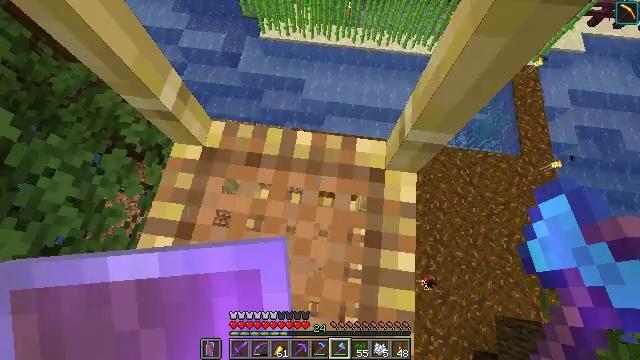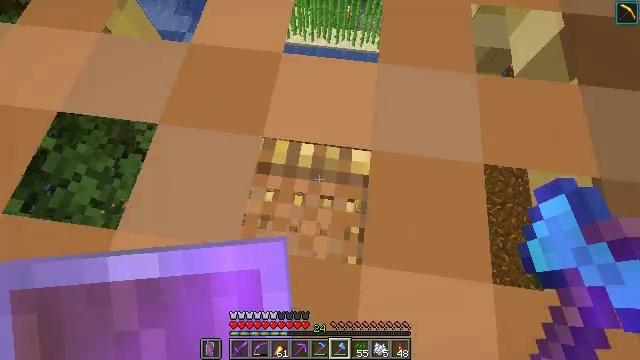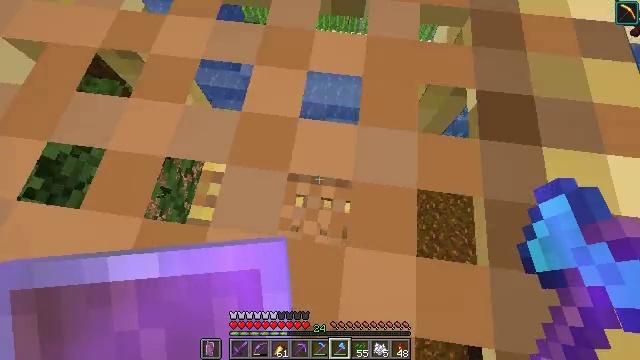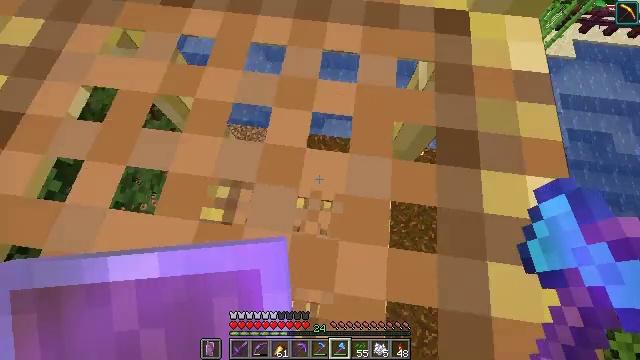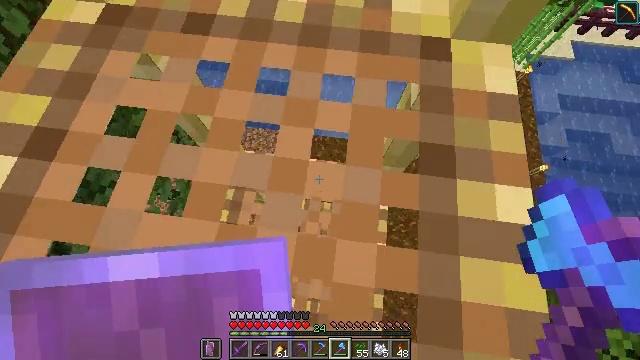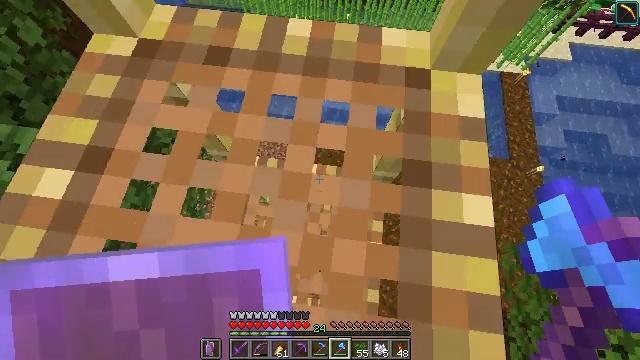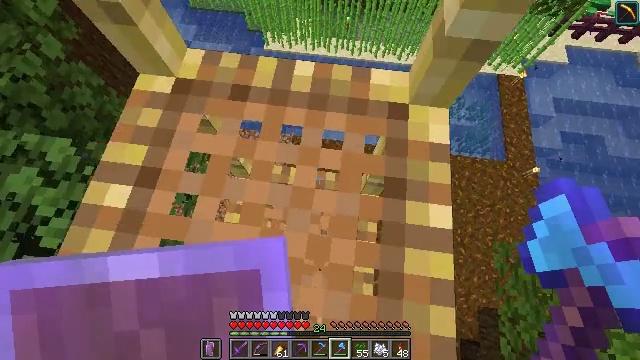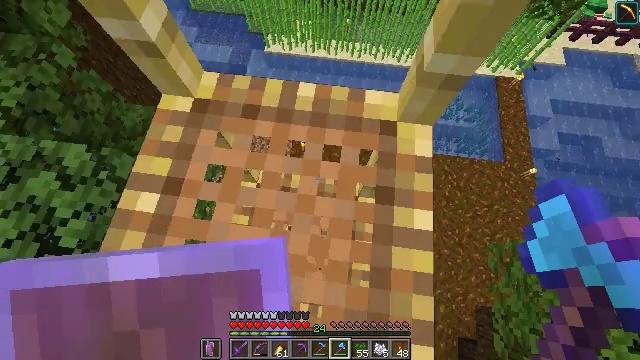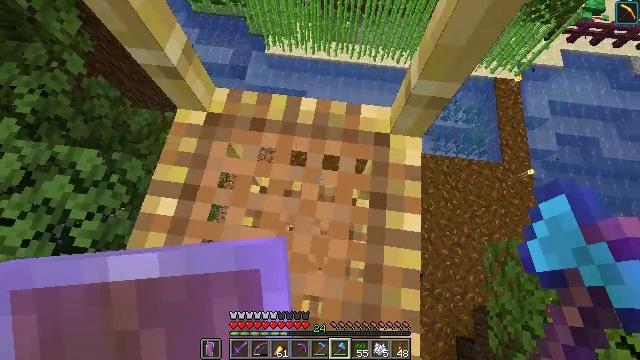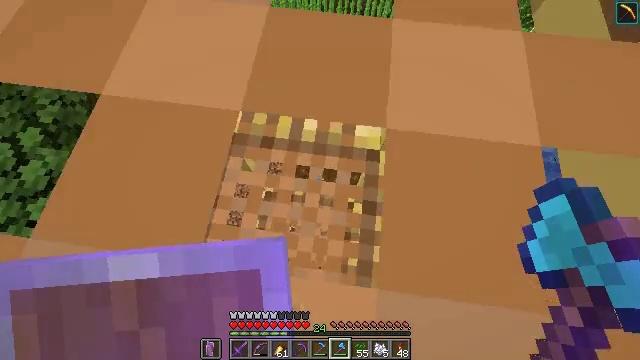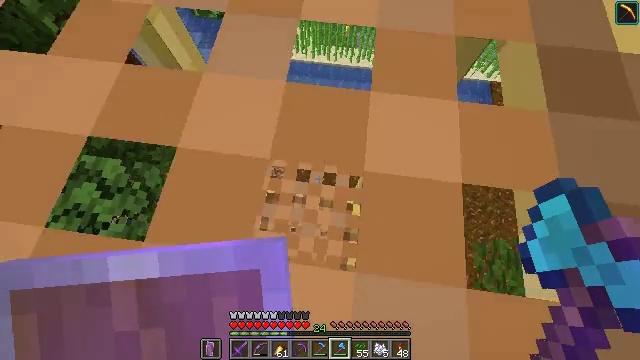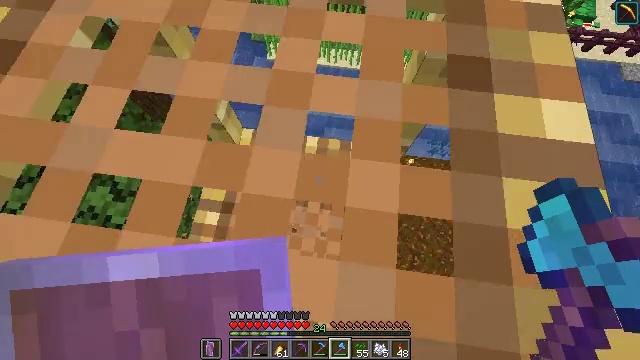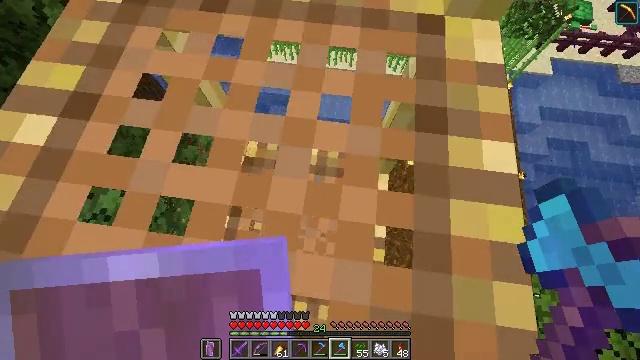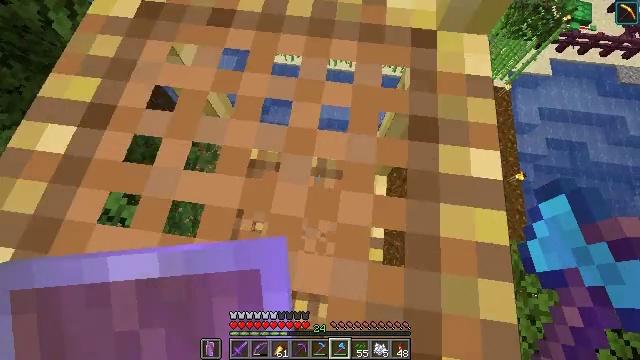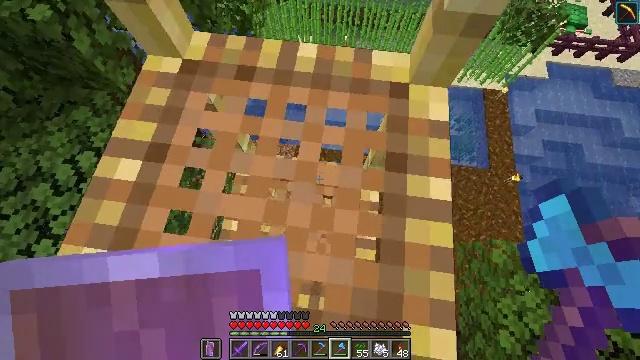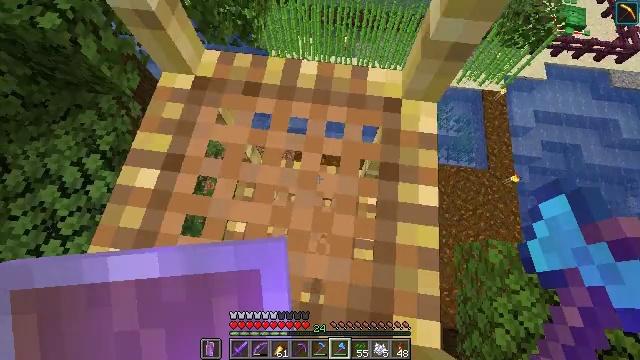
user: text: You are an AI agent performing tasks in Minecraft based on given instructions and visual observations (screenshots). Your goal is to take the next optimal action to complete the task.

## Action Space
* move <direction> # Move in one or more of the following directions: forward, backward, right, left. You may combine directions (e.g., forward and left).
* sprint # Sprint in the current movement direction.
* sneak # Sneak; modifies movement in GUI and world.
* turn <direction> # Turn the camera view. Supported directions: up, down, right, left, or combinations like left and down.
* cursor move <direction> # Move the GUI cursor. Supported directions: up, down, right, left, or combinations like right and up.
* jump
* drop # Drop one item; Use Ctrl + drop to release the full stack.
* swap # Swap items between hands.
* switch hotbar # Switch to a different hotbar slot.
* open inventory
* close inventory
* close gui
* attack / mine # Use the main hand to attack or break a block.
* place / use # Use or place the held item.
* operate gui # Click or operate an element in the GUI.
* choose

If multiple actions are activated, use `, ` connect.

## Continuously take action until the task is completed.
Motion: motion action
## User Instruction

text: Collect dark oak leaves by breaking them.
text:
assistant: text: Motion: jump
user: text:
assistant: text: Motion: jump
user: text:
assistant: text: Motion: jump
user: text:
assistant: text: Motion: jump
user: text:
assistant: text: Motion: jump
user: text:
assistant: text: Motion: jump
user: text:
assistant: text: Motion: jump
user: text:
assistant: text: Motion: jump
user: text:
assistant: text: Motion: jump
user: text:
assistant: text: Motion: jump
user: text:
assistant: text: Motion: jump
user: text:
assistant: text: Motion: jump
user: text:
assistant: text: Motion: jump
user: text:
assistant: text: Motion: jump
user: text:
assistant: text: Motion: jump
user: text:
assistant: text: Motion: jump
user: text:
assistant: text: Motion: jump
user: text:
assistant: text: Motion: jump
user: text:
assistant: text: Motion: jump
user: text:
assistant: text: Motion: jump
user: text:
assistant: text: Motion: jump
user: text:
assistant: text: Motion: jump
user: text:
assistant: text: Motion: jump
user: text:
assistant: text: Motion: jump
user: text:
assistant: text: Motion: jump
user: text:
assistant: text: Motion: jump
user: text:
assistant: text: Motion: jump
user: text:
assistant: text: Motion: jump
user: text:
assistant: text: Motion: jump
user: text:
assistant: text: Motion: turn right and up, jump